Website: crate-barrel
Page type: account-selection
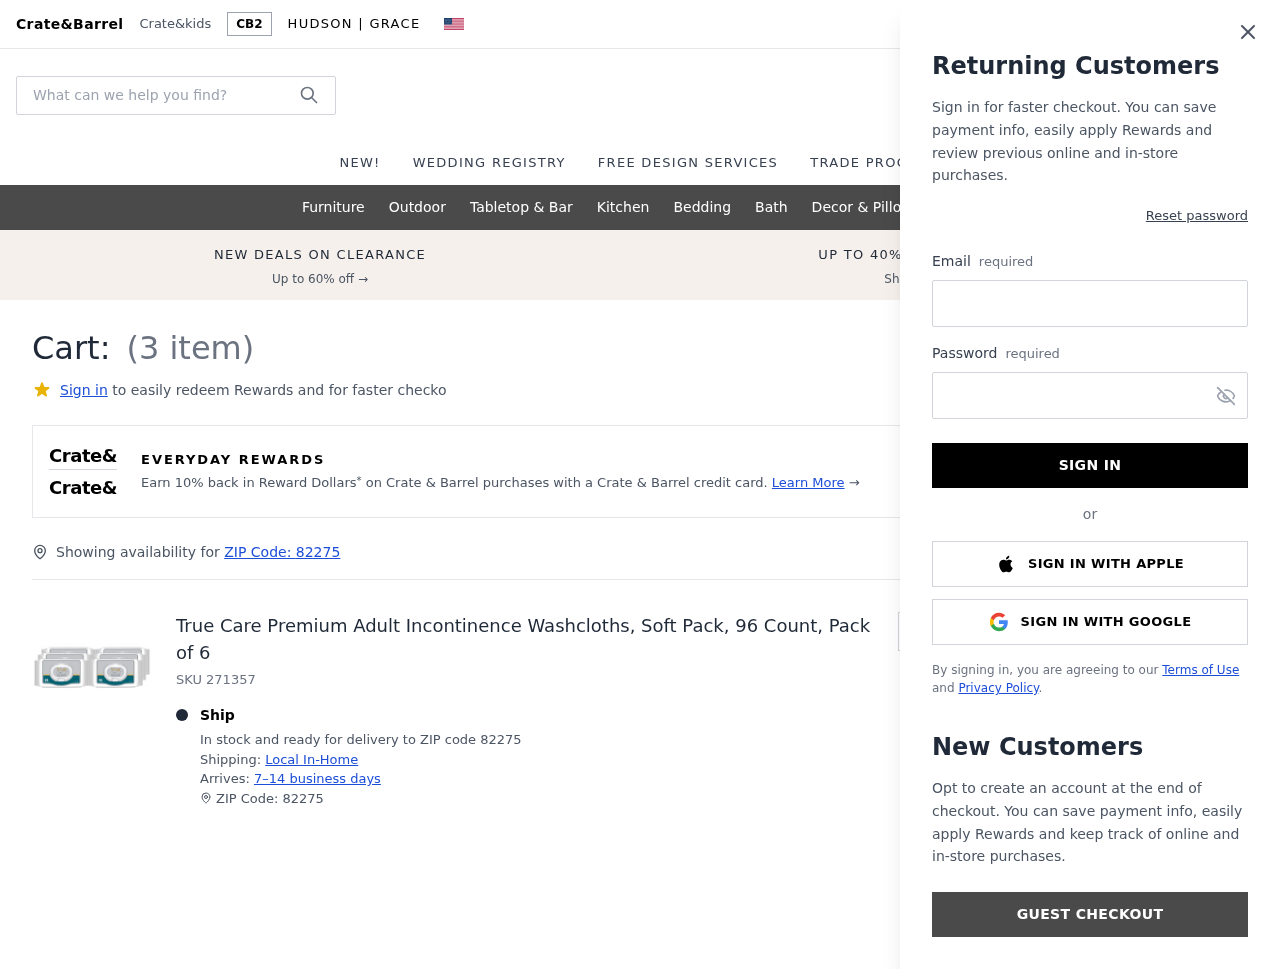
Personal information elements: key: PII_EMAIL
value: christopher.nelson@gmail.com
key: PII_POSTCODE
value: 82275
Product elements: key: PRODUCT1_NAME
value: True Care Premium Adult Incontinence Washcloths, Soft Pack, 96 Count, Pack of 6
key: PRODUCT1_QUANTITY
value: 3
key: PRODUCT1_SKU
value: SKU 271357
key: PRODUCT1_ORIGINAL_PRICE
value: $27.44
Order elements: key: ORDER_NUM_ITEMS
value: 3
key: ORDER_SUBTOTAL
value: $65.85
Search elements: key: HEADER_SEARCH
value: What can we help you find?